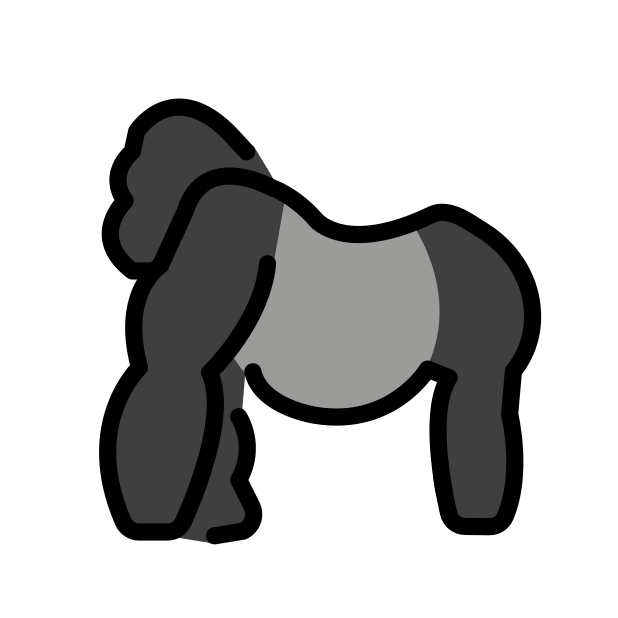
gorilla